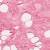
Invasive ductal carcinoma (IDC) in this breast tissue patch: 0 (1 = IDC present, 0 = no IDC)